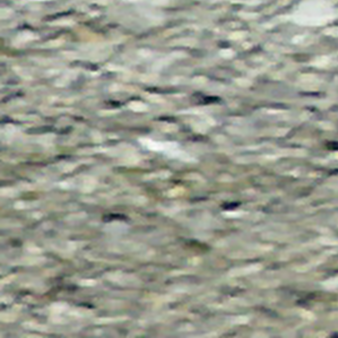
Label: other